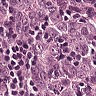
Metastatic tissue present: yes